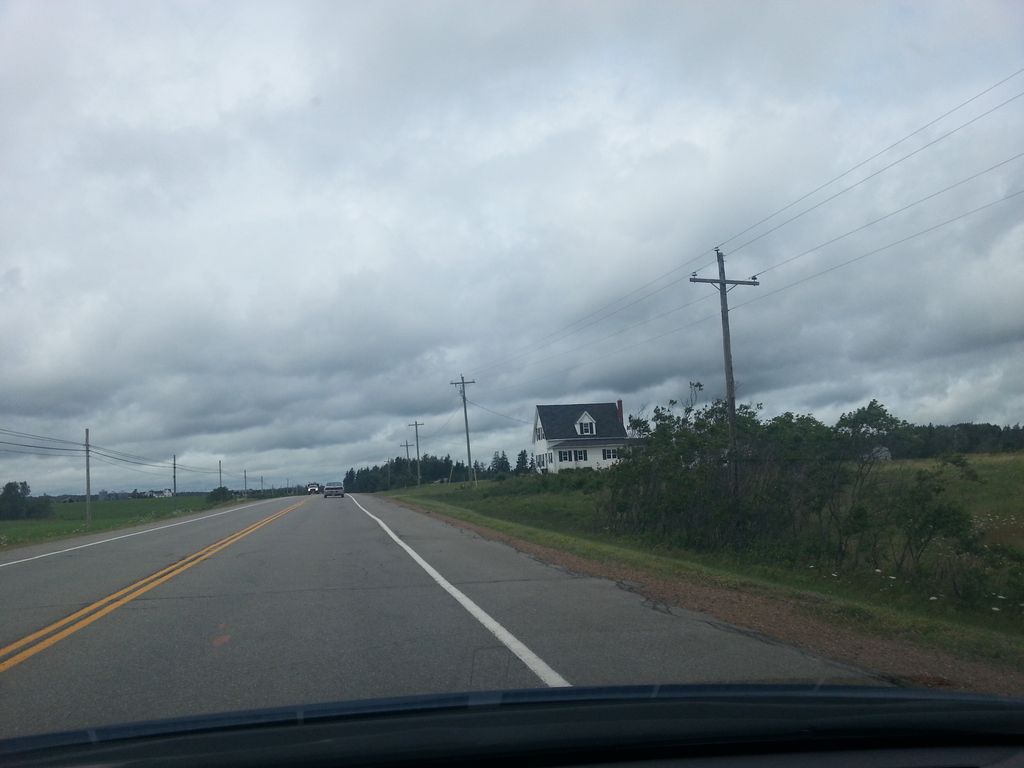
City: charlottetown